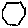
Label: hexagon